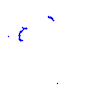
Particle: kaon